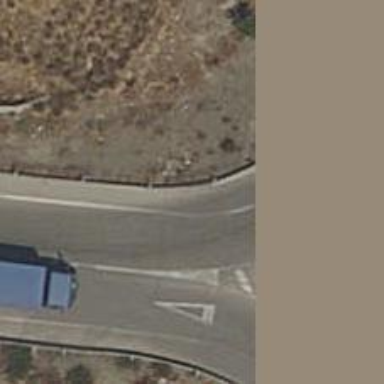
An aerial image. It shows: Guard rail as barrier.